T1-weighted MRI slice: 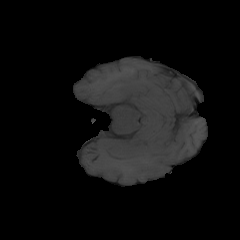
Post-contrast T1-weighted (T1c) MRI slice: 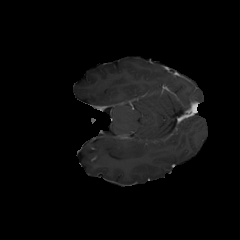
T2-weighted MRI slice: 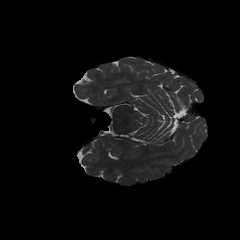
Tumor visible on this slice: no